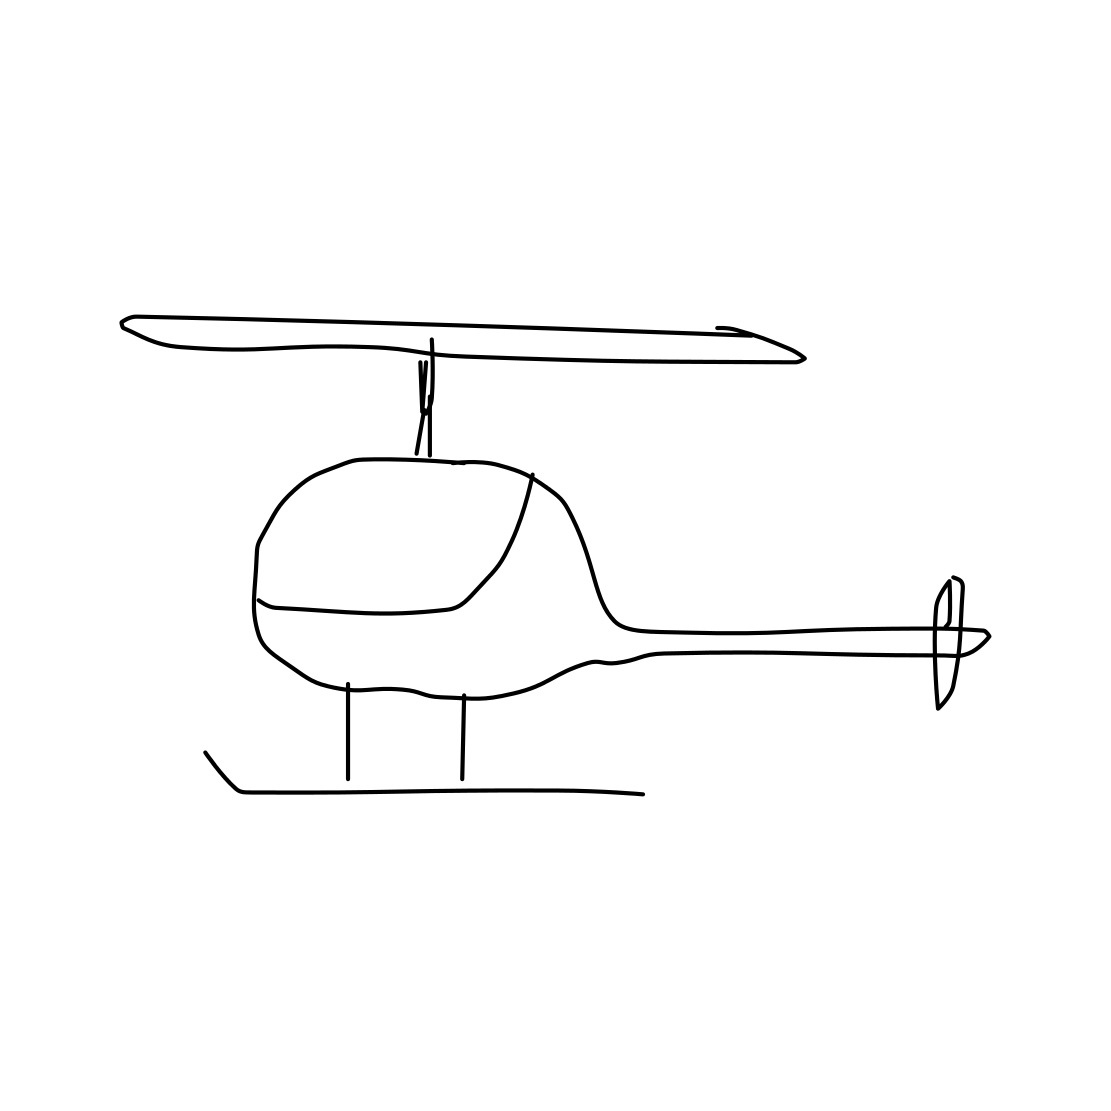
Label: helicopter